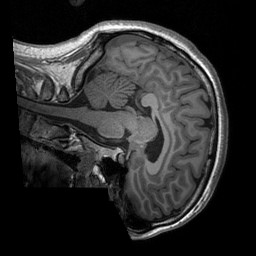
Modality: T1w
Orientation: sagittal
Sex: male
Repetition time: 1.95 s
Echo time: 0.026 s